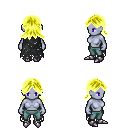
a pixel art fantasy rpg character, female body template, dark elf, purple skin, black tattered cape, teal pants, gold loose hair, metal boots, four views (front, back, left, right), 2x2 character sprite sheet, small pixel art, hard edges, no anti-aliasing